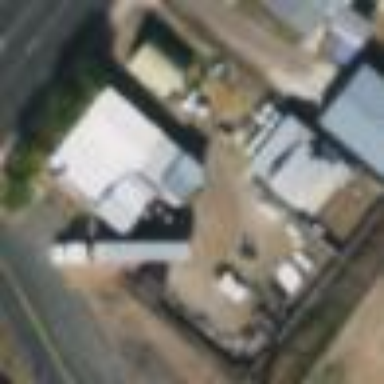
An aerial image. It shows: Hardware shop.